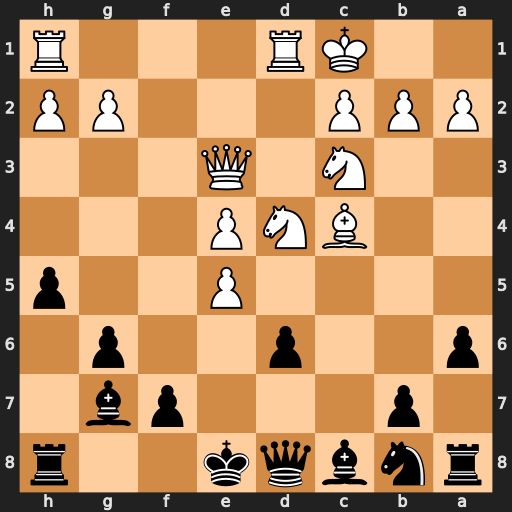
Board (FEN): rnbqk2r/1p3pb1/p2p2p1/4P2p/2BNP3/2N1Q3/PPP3PP/2KR3R
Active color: b
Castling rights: kq
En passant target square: -
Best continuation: Bh6 Qxh6 Rxh6